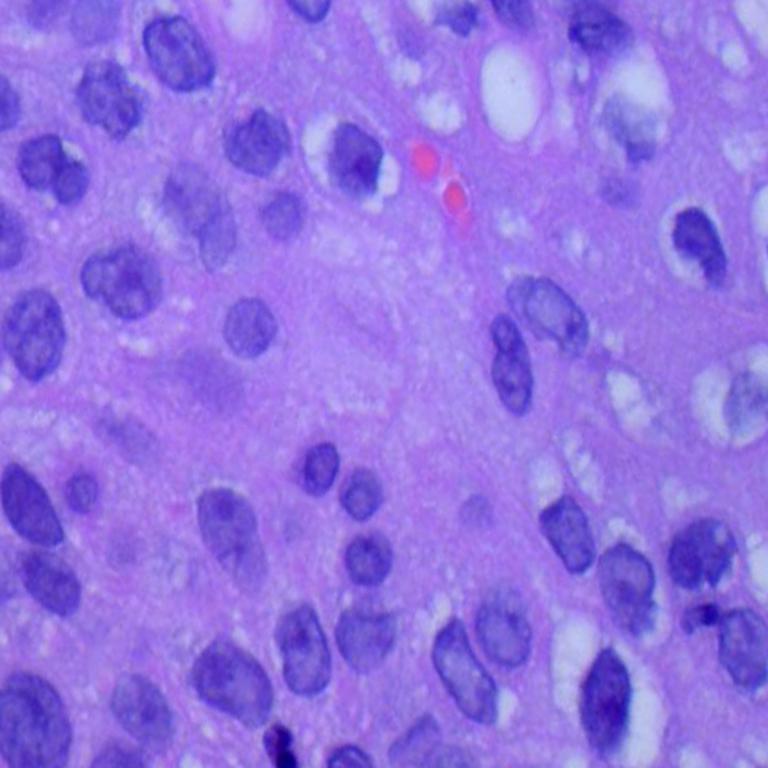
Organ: lung
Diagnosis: squamous carcinomas